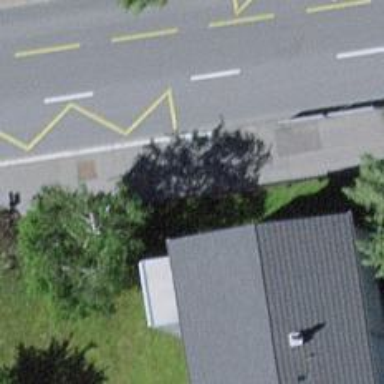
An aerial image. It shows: Public transport shelter.